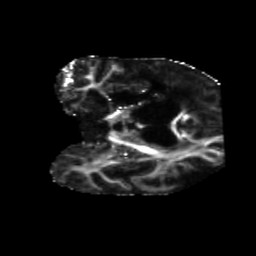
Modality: FA
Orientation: coronal
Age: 58
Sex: male
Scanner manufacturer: siemens
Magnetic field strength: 3 T
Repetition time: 5.47 s
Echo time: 0.0854 s